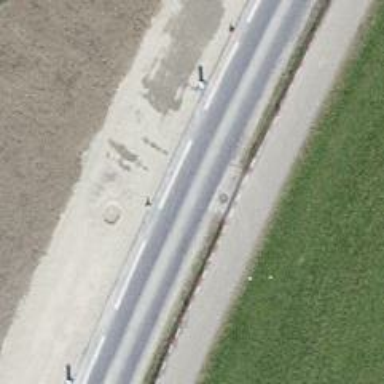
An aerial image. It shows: Cycleway.